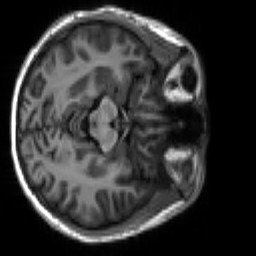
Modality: T1w
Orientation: axial
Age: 18
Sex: male
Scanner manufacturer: siemens
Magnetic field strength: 3 T
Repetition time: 2.3 s
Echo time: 0.00266 s